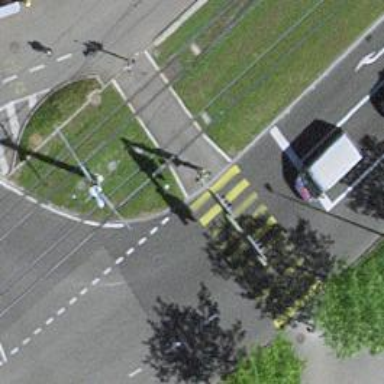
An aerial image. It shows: Crossing for the railway.